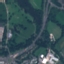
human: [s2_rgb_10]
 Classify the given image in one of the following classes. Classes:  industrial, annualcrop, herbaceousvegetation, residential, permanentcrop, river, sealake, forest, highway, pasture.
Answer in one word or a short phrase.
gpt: Highway